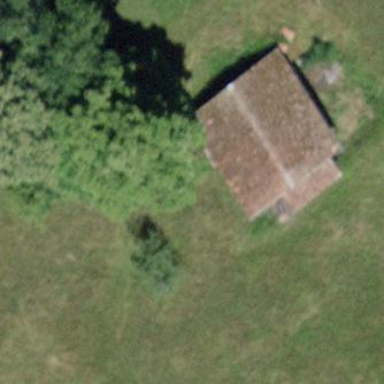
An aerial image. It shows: Rural barn.